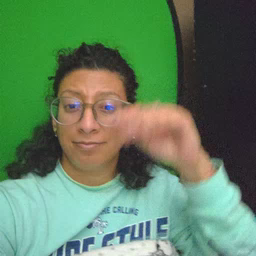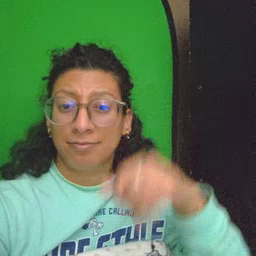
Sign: mouth